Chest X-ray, PA view. Patient: 55 years old, sex F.
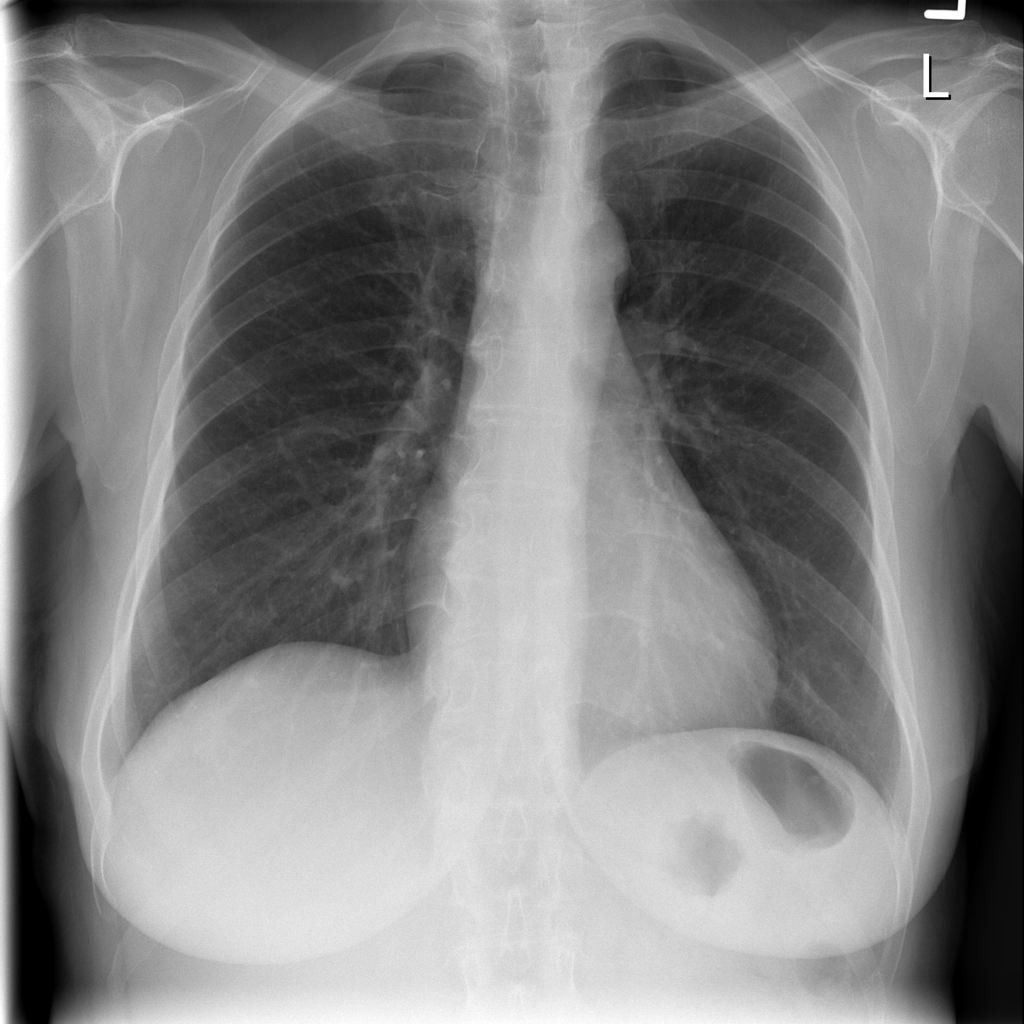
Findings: No Finding